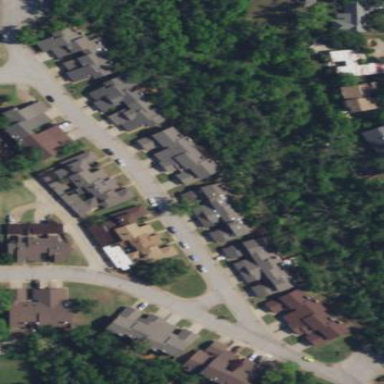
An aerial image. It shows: Residential area within neighborhood.